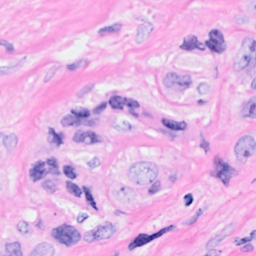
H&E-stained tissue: Breast